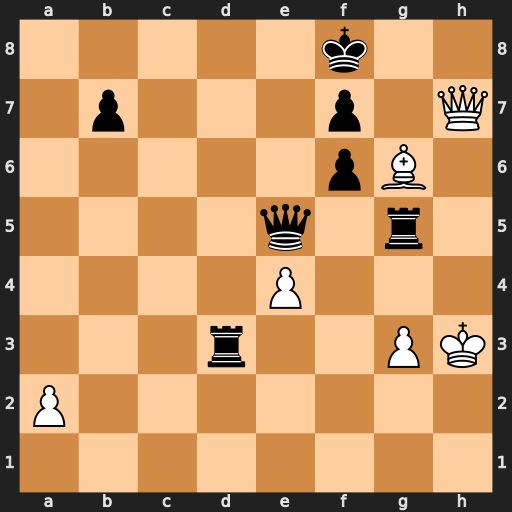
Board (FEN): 5k2/1p3p1Q/5pB1/4q1r1/4P3/3r2PK/P7/8
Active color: w
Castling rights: -
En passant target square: -
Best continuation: Qxf7#